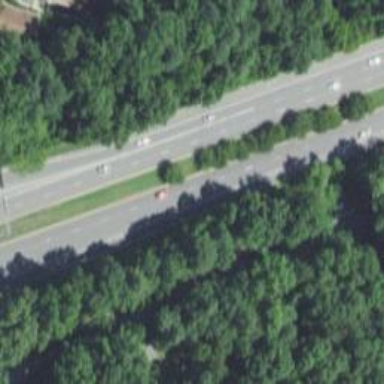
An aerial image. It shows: Asphalt trunk highway classified as expressway.